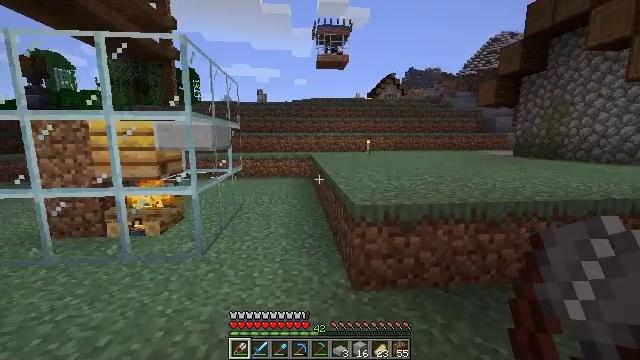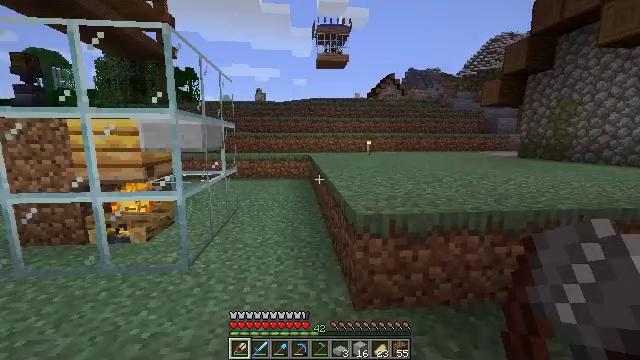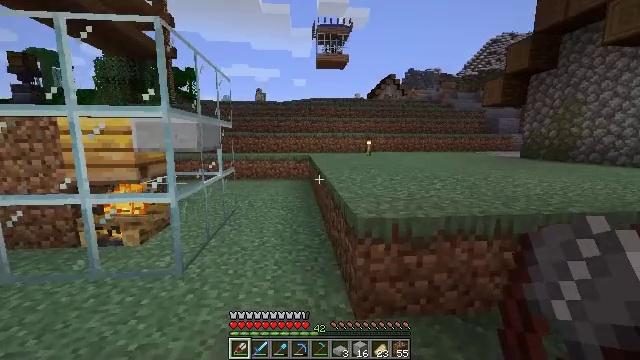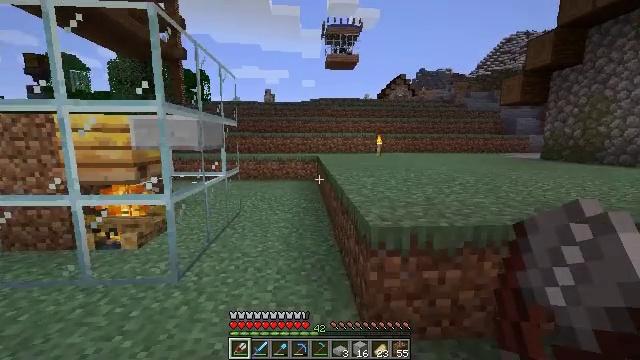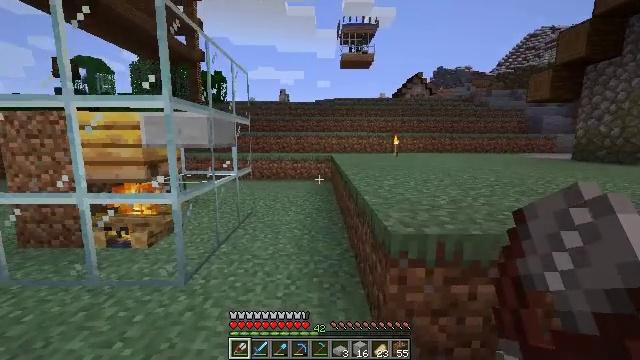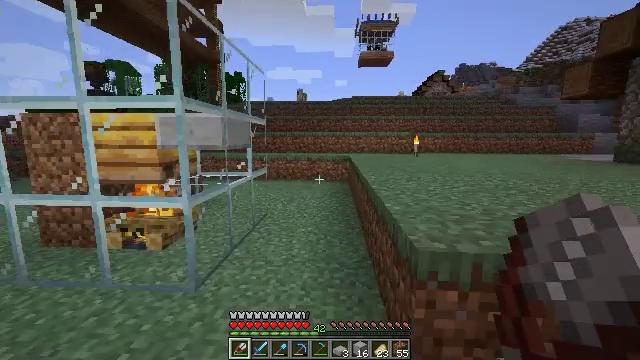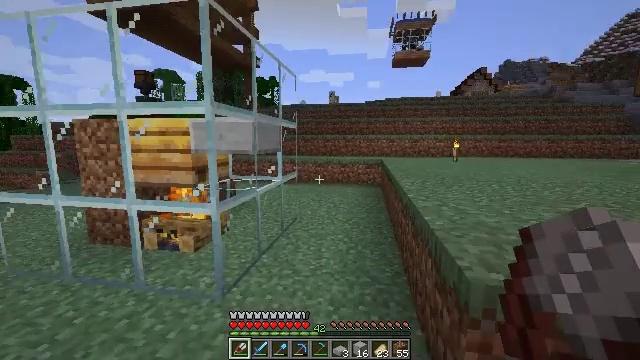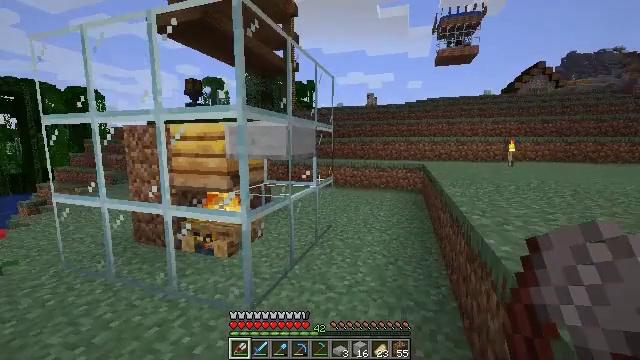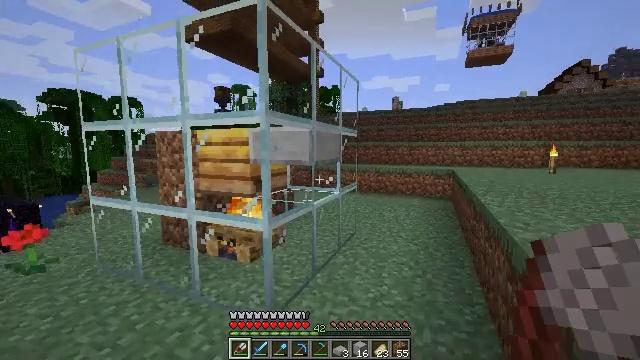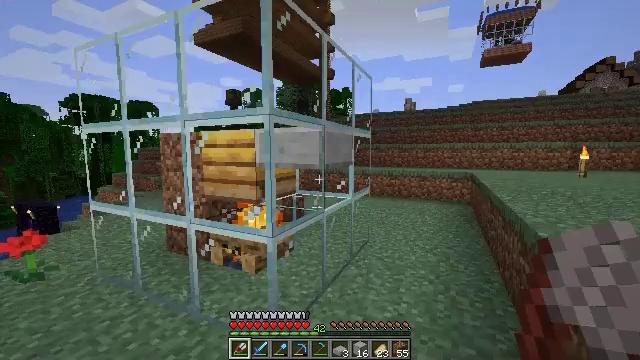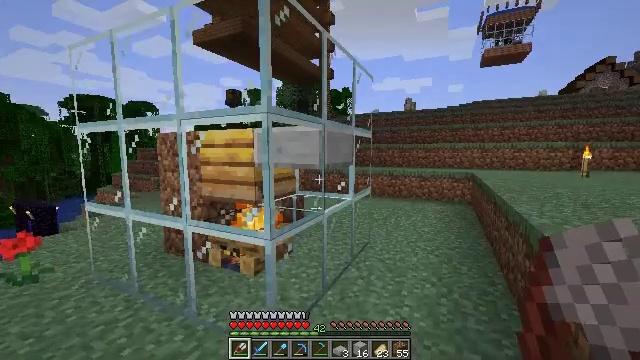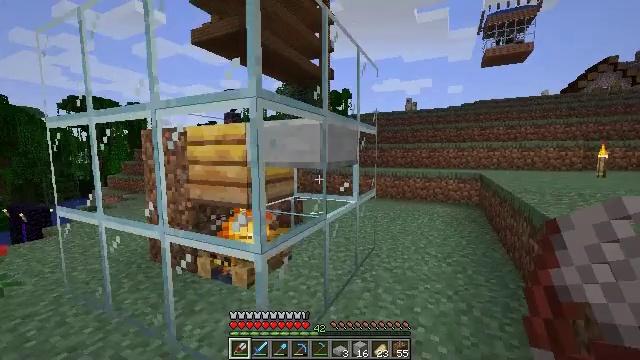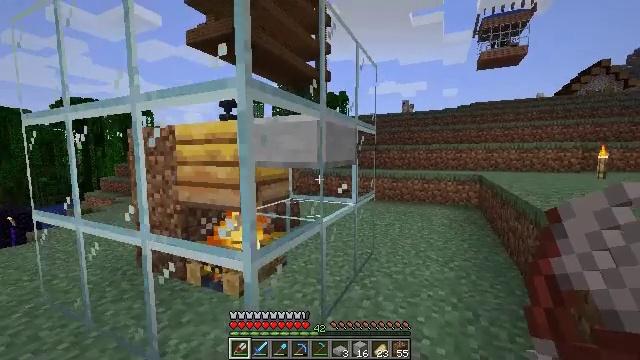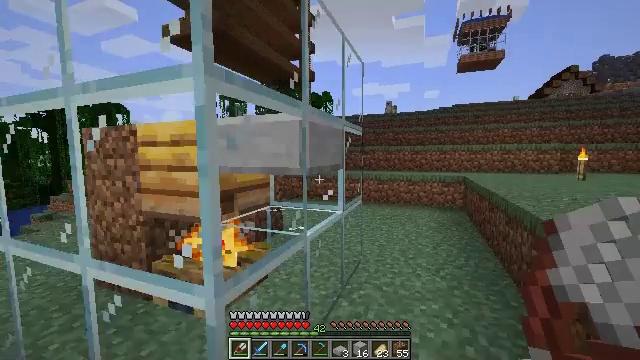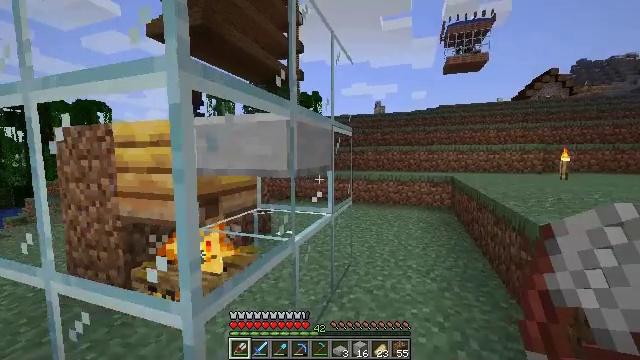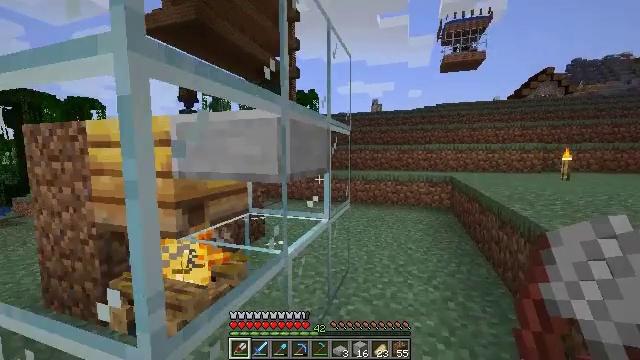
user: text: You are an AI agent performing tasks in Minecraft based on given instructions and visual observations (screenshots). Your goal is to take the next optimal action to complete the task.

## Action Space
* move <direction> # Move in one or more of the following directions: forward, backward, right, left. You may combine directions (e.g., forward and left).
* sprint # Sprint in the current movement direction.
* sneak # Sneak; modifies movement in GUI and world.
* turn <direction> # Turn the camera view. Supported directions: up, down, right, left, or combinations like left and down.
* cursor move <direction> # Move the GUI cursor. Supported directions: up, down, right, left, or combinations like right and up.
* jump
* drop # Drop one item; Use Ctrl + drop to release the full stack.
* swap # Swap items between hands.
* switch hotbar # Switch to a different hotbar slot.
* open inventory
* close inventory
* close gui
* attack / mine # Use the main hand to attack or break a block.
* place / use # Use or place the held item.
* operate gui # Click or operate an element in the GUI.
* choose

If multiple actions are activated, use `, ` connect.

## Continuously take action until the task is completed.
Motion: motion action
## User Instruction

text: Break the bee nest from a tree.
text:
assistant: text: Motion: move forward
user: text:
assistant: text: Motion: move forward
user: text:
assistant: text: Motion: move forward, turn left
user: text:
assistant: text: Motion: move forward, turn left
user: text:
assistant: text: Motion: move forward, turn left
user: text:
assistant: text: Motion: move forward, turn left
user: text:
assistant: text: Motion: move forward, turn left
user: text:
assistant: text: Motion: move forward, turn left and up
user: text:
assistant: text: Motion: move forward, turn left
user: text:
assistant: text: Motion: move forward
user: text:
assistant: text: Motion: move forward
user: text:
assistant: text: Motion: move forward
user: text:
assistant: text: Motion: move forward, turn right
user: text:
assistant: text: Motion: move forward, turn right
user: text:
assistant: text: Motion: move forward
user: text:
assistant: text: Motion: move forward, turn right
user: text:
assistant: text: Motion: move forward, turn right
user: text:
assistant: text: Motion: move forward
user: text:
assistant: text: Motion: move forward
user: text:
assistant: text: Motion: move forward
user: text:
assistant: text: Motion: move forward, turn left and down
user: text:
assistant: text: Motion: turn left and down
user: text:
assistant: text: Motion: turn left
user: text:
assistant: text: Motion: turn left
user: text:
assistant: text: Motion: turn left
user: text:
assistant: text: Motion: turn left and up
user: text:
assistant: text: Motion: turn left
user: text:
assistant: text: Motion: no_op
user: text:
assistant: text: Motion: turn up
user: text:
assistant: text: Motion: no_op